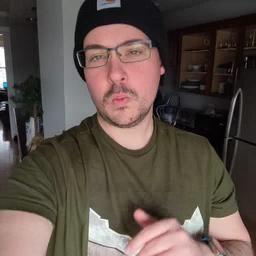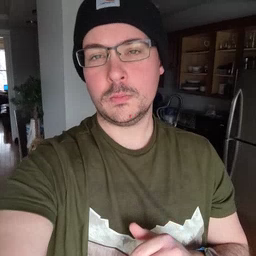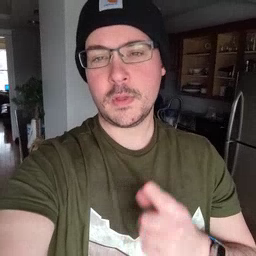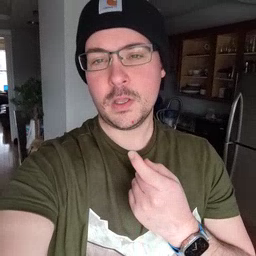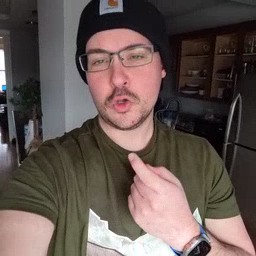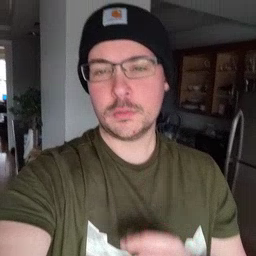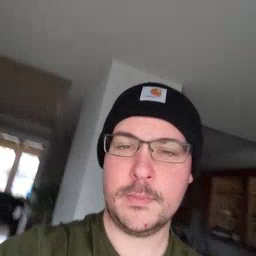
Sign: finger